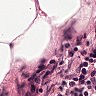
Metastatic tissue present: no